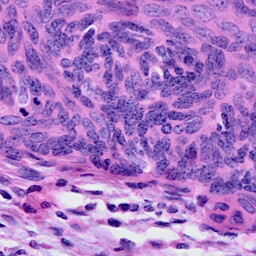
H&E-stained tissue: Cervix